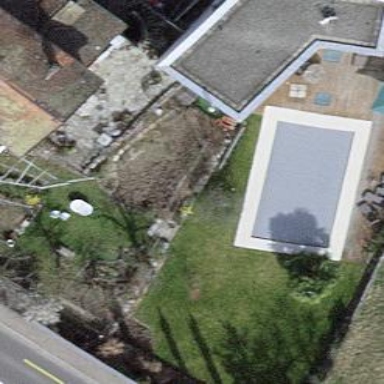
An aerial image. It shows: Garden enclosed by fence.